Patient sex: F
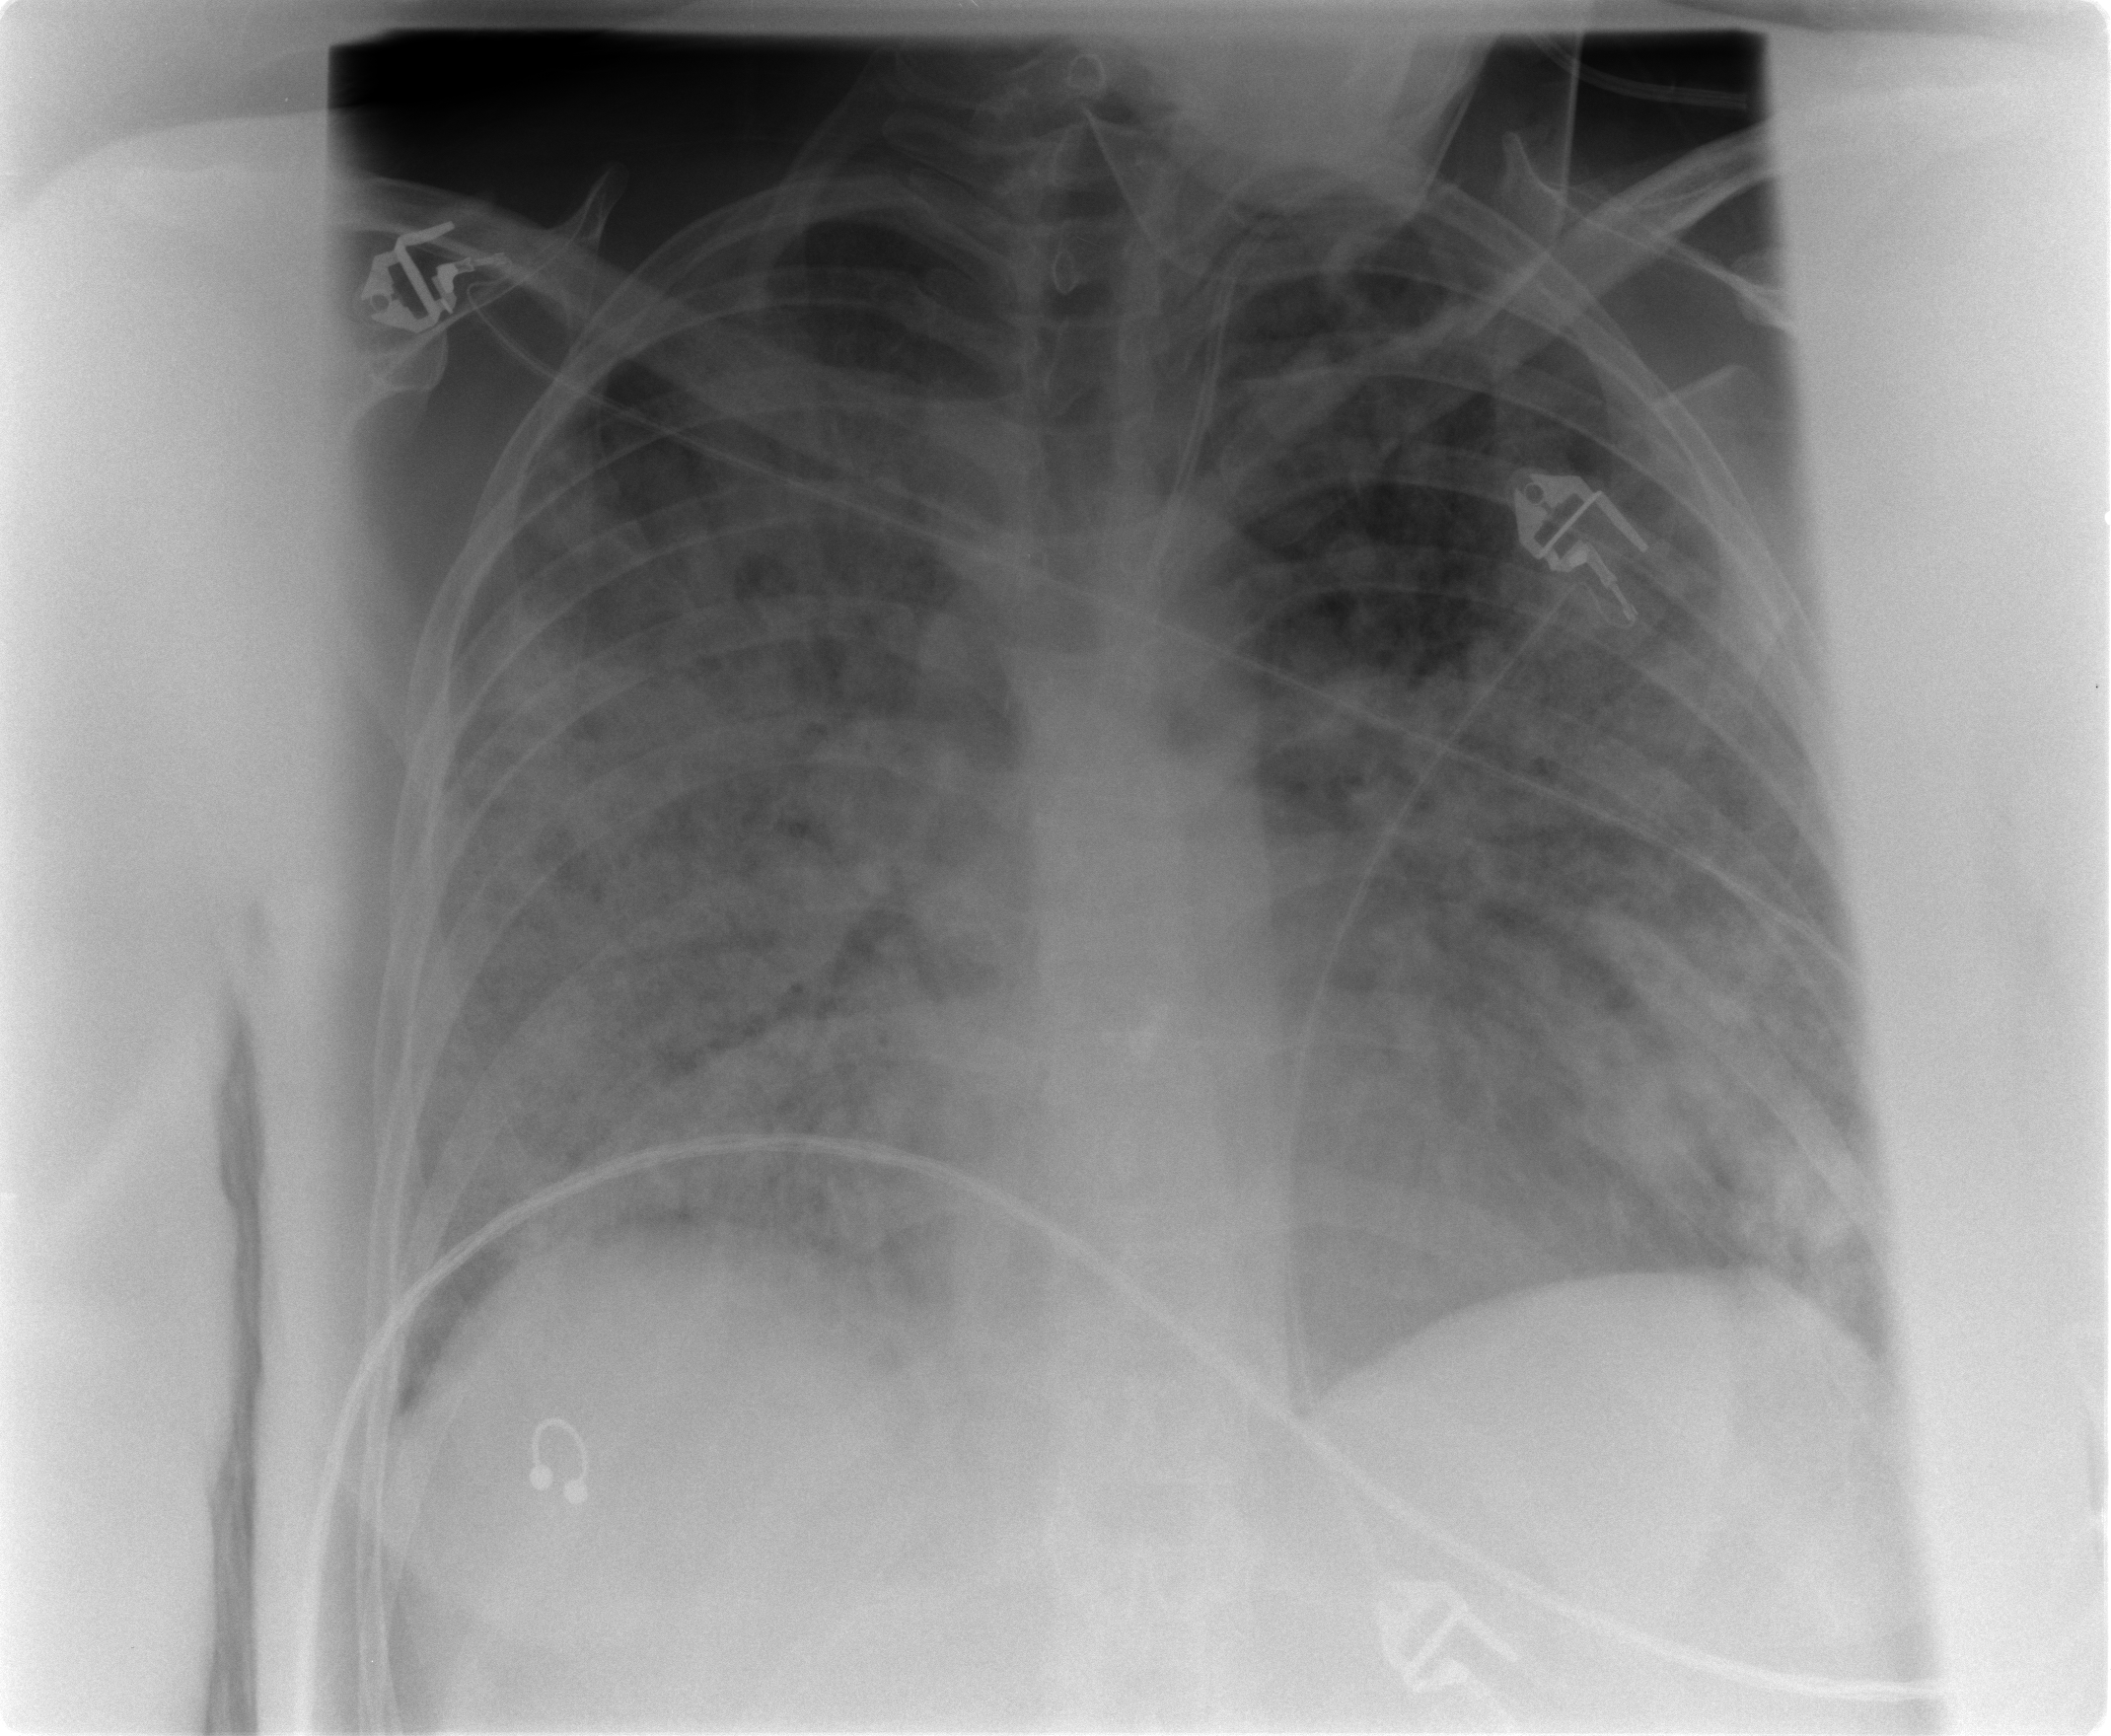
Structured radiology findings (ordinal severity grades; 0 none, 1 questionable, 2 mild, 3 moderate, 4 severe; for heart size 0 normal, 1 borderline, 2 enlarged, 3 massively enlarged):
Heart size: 0
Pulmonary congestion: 2
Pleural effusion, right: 0
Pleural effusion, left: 0
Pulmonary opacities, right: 4
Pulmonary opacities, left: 4
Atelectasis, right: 3
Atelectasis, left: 3